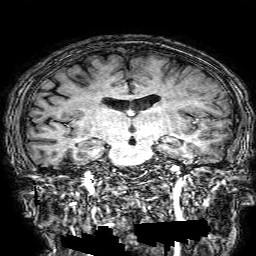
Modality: T1w
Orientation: sagittal
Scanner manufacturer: philips
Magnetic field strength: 3 T
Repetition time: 0.0096 s
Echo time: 0.0046 s